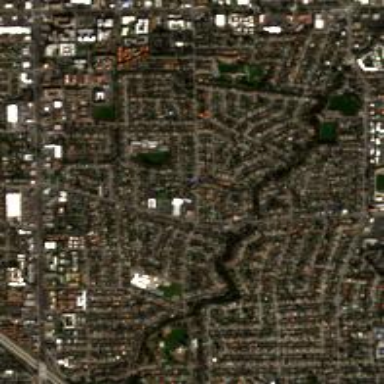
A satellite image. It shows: Residential area consisting of single-family homes.